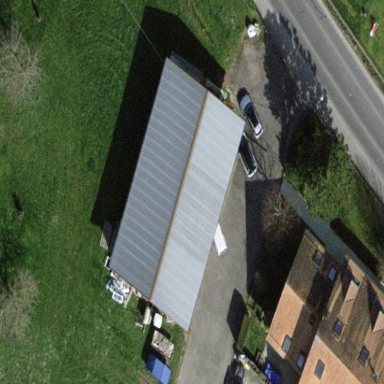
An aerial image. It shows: Group of garages.